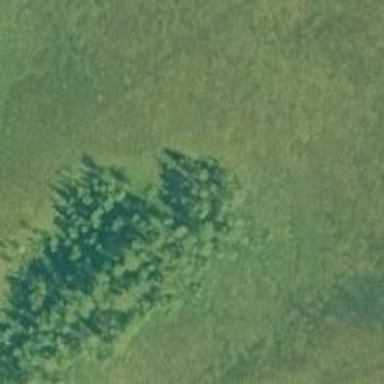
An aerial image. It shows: Forest area.